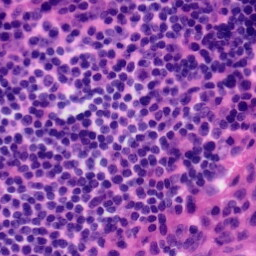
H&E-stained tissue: Tonsil